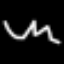
Label: squiggle